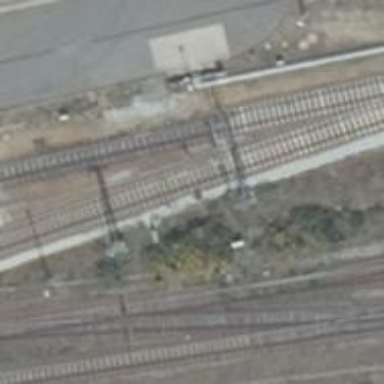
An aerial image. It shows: Railway signal.